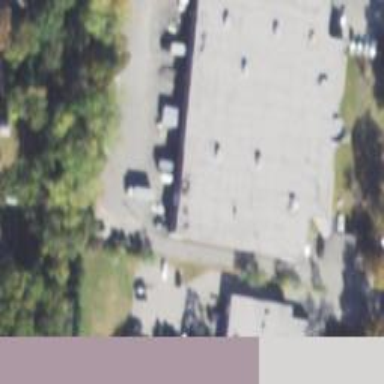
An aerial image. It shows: Commercial building.